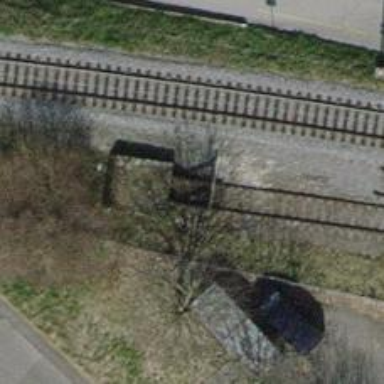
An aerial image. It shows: Railway buffer stop.